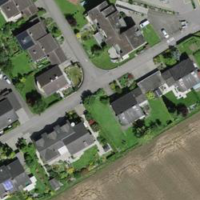
EUNIS habitat code: 54
Species observed at this site:
Sagittaria latifolia
Campanula glomerata
Lathyrus pratensis
Cephalanthera longifolia
Clinopodium vulgare
Asplenium trichomanes
Lysimachia nummularia
Mercurialis perennis
Epipactis atrorubens
Allium oleraceum
Neottia nidus-avis
Prunella vulgaris
Plantago media
Anthericum ramosum
Phyteuma orbiculare